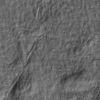
Label: not_dusty